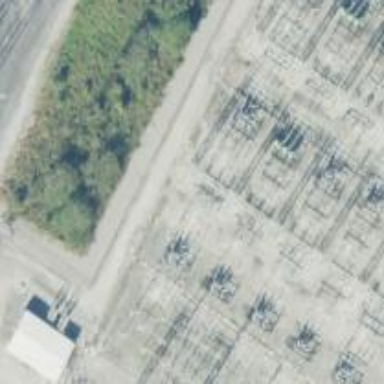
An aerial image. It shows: Switch for power supply.